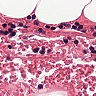
Metastatic tissue present: no